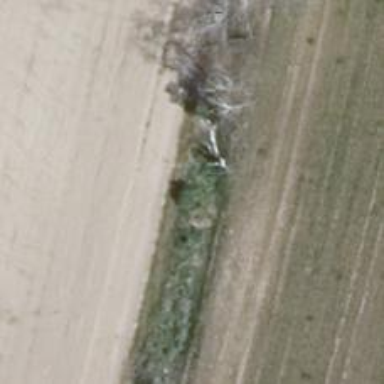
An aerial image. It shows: Row of trees in natural setting.